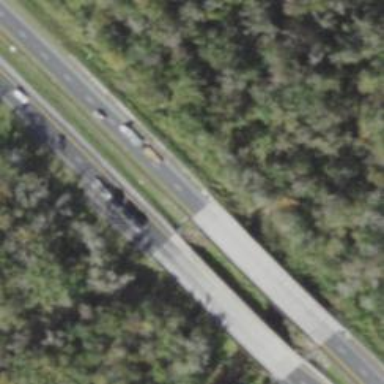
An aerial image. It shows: Trunk highway with bridge.